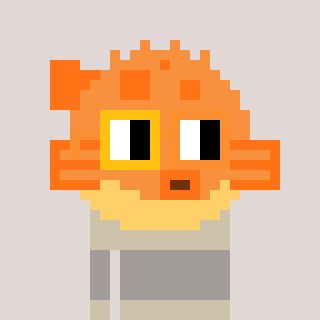
a pixel art character with square yellow and orange glasses, a pufferfish-shaped head and a bege-colored body on a warm background